Field crop: maize
Growth stage: 2
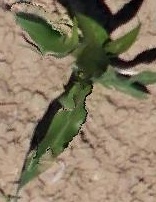
Species: maize